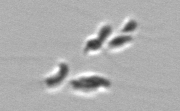
Label: Dinobryon